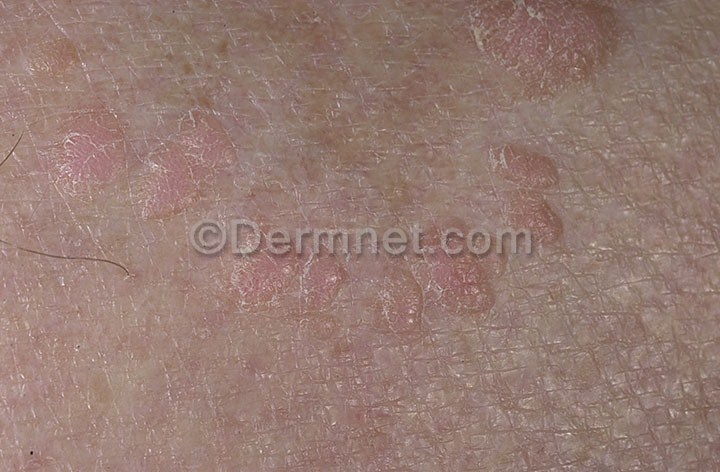
Disease: Warts Molluscum and other Viral Infections